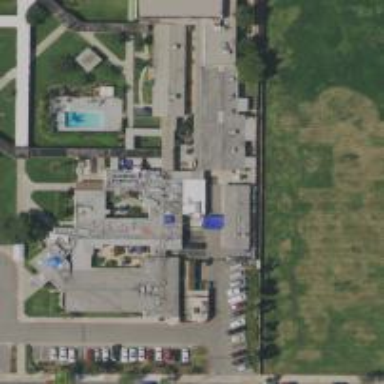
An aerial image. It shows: Healthcare facility identified as hospital.